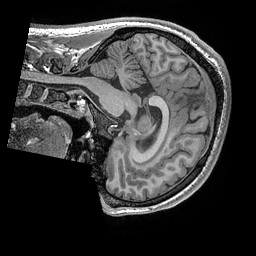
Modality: T1w
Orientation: sagittal
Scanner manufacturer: ge
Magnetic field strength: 3 T
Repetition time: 0.008184 s
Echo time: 0.003192 s